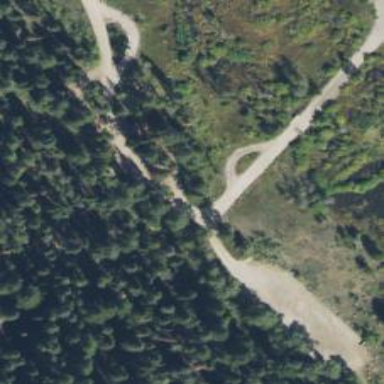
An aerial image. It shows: Service road used for backcountry grooming. The road is for both nordic skiing and hiking.